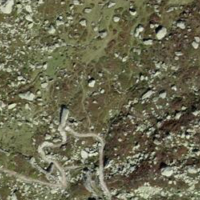
EUNIS habitat code: 26
Species observed at this site:
Arnica montana